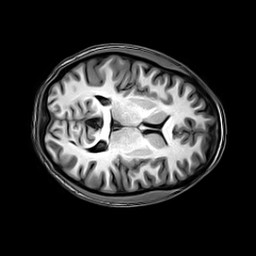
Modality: T1w
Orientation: axial
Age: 22
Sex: female